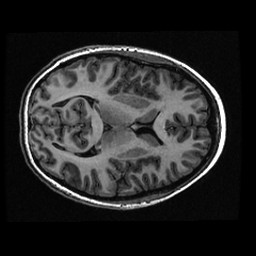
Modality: T1w
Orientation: axial
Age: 21
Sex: female
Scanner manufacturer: ge
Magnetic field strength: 3 T
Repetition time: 0.01144 s
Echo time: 0.005012 s